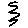
Label: zigzag